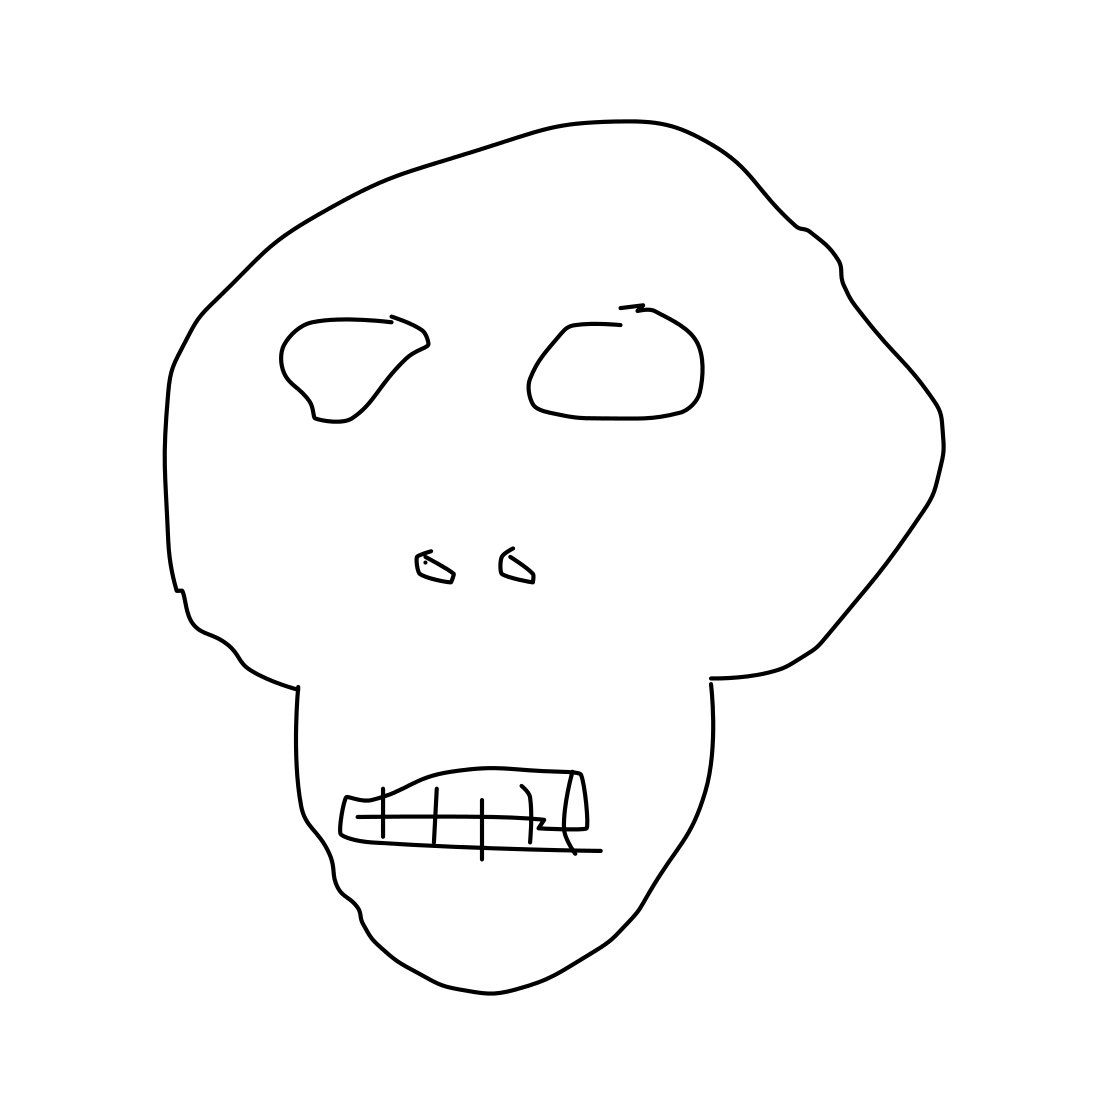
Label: skull